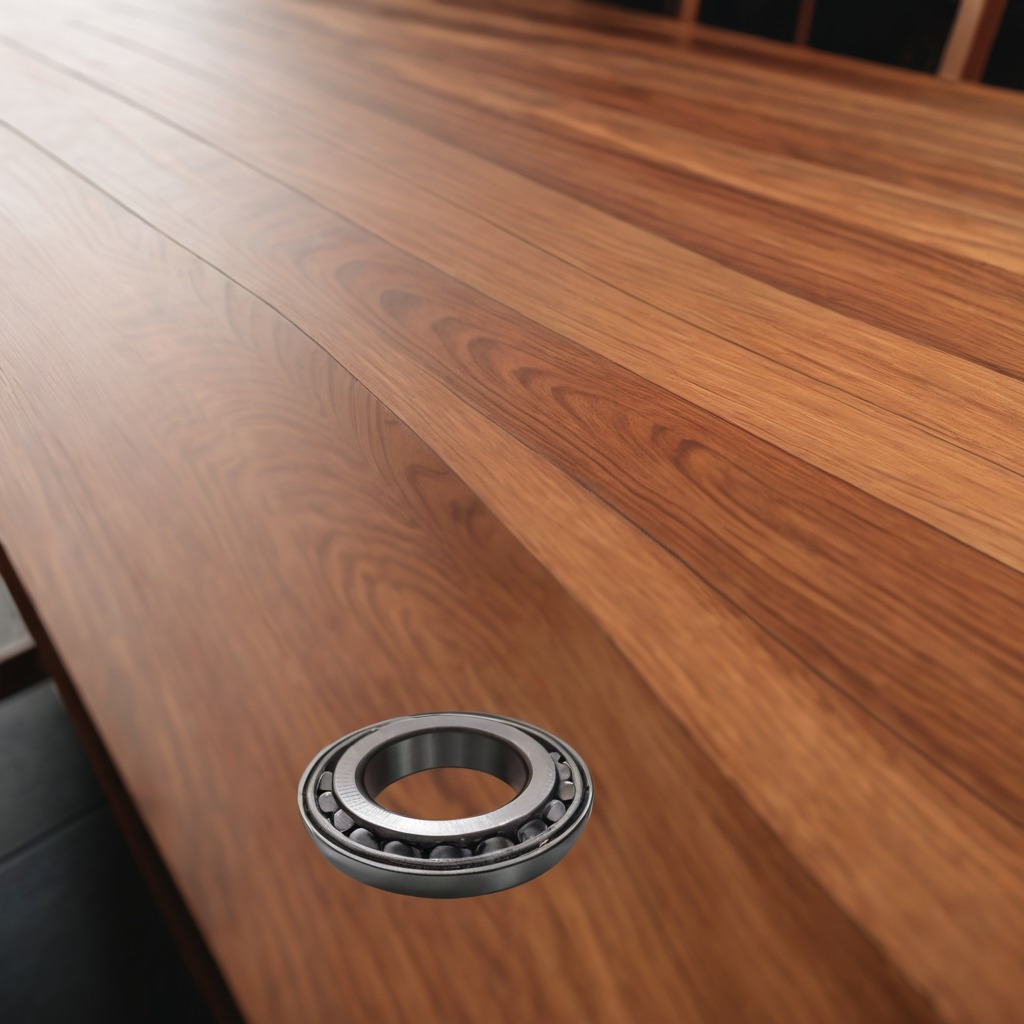
A metal ball bearing is lying on the wooden table in a carpentry studio.